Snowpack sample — Buffalo Mountain, Silverthorne, Colorado, USA (2/22/26, 2:02 PM MST)
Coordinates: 39.622, -106.113
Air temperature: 33 °F
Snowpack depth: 63 cm
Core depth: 20 cm
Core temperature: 23 °F
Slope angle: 11°, slope face: 116°
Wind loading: low
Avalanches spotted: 0
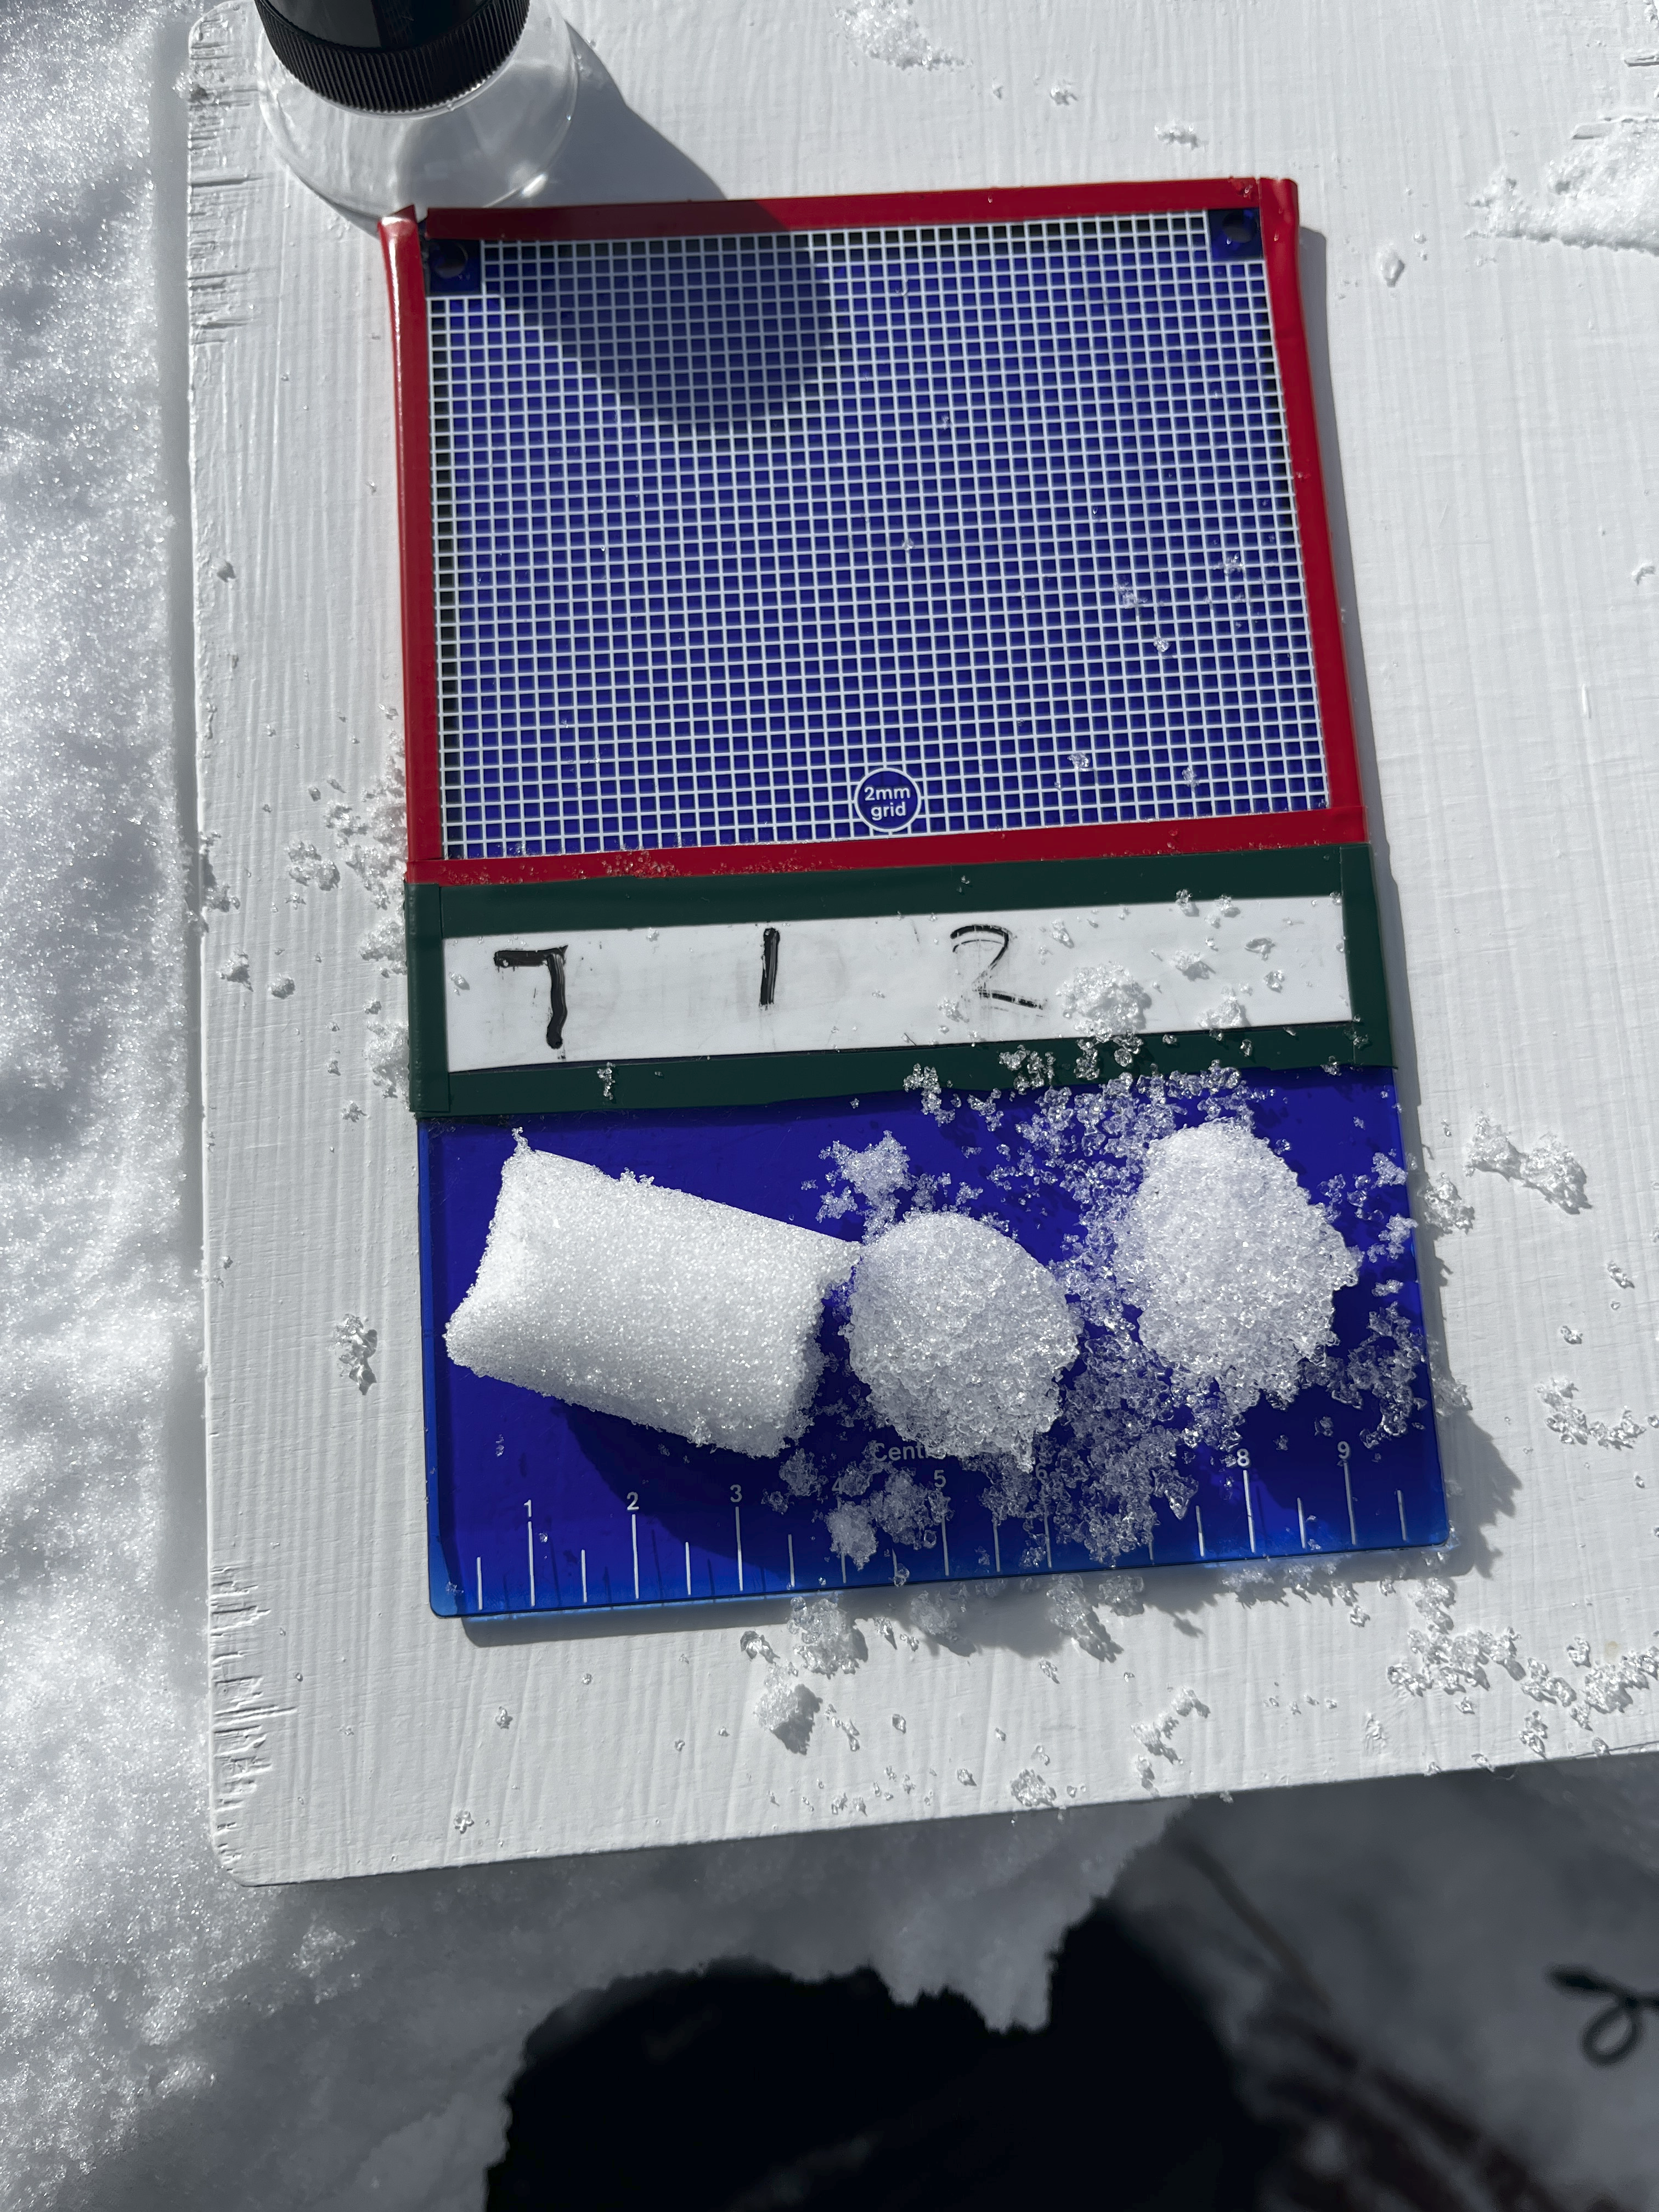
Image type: crystal_card
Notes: In a firebreak similar to site 1, minimal wind loading with no spotted avalanches (not many faces in view though)